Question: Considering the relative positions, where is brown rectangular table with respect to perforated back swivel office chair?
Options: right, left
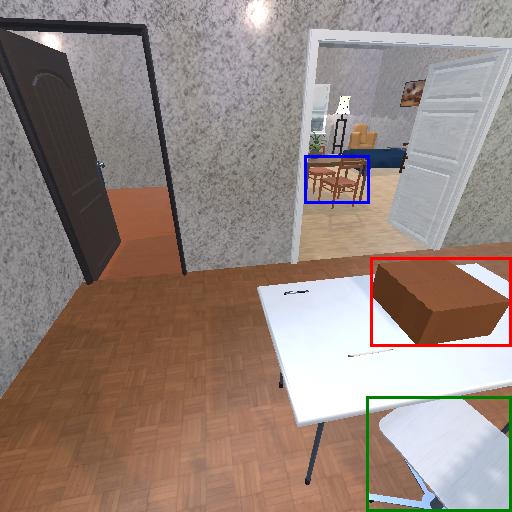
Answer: right